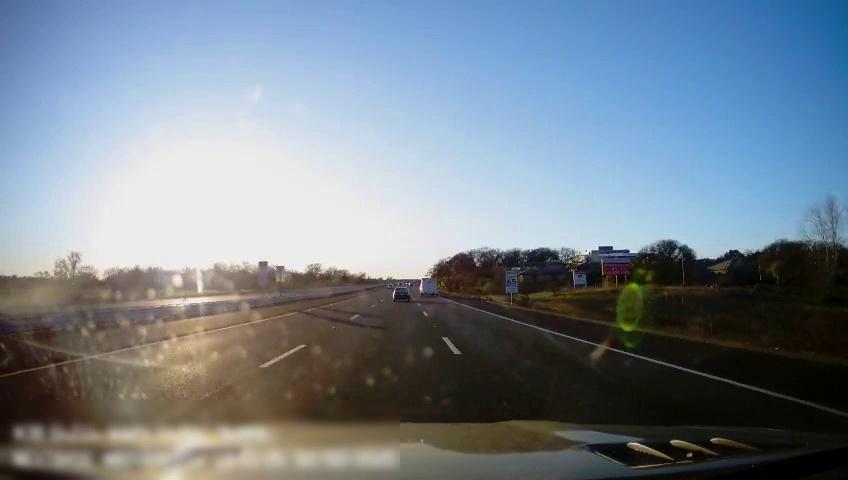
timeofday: Day
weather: Cloudy
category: Drivable Space
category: Drivable Space
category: Vehicles | Car
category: Vehicles | Other LV
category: Lanes | Alternate Lane
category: Lanes | Current Lane
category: Lanes | Current Lane
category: Lanes | Alternate Lane
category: Traffic | Signs